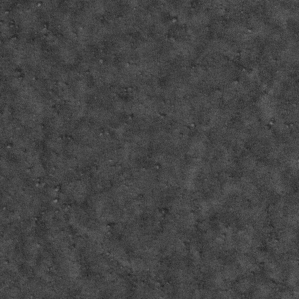
Label: frost